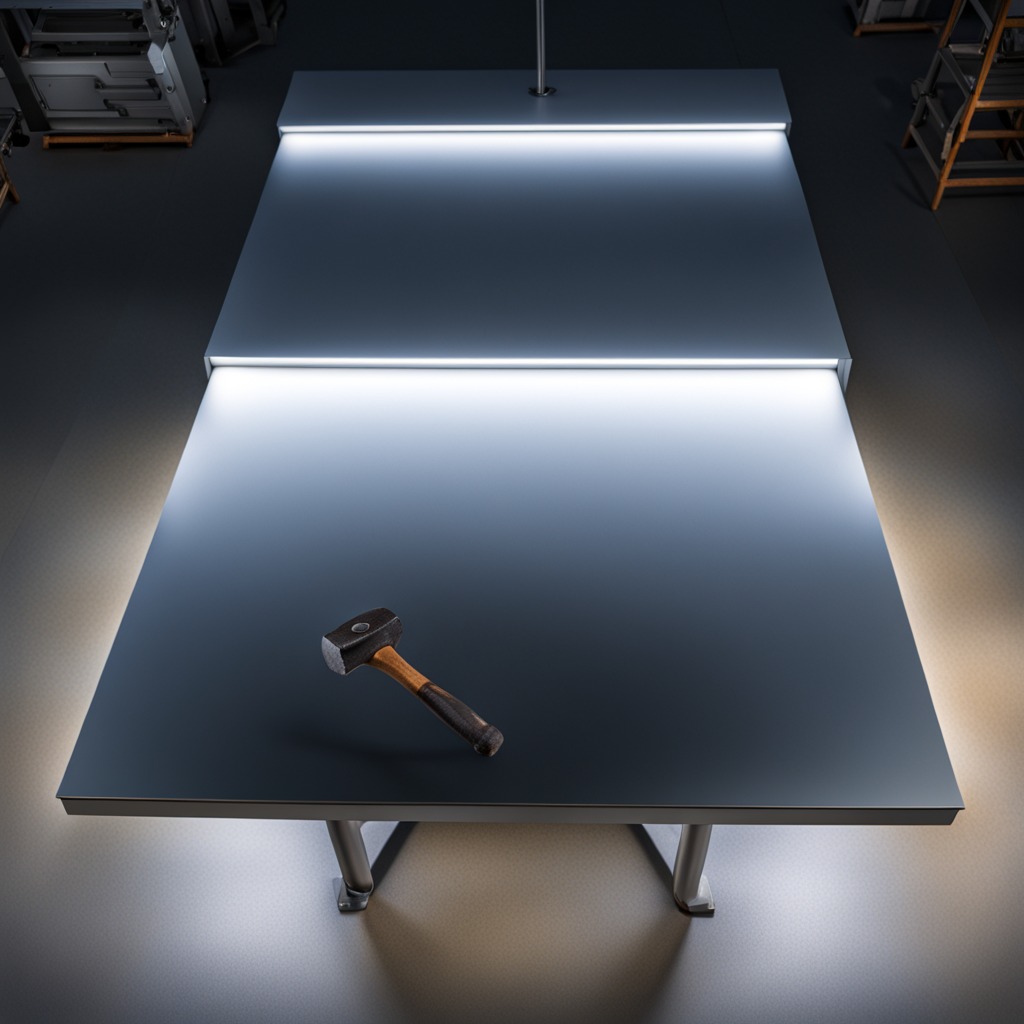
A hammer is lying on the tabletop.